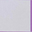
Piece: xx